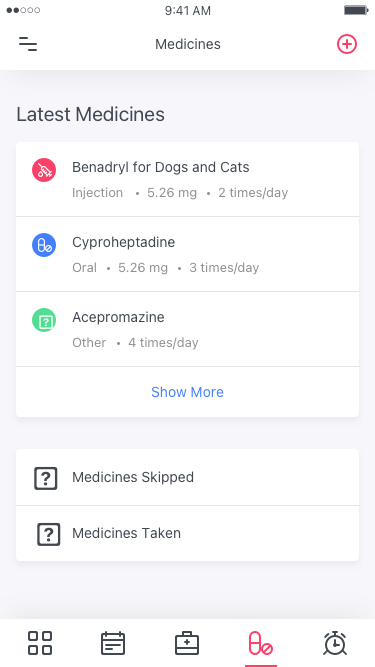
Text in this UI design:
Latest Medicines
Show More
Others
Medicines Skipped
Medicines Taken